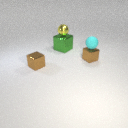
large green metal cube behind small brown metal cube